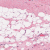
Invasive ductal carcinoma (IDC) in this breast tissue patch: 0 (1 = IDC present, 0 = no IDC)